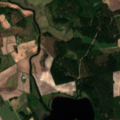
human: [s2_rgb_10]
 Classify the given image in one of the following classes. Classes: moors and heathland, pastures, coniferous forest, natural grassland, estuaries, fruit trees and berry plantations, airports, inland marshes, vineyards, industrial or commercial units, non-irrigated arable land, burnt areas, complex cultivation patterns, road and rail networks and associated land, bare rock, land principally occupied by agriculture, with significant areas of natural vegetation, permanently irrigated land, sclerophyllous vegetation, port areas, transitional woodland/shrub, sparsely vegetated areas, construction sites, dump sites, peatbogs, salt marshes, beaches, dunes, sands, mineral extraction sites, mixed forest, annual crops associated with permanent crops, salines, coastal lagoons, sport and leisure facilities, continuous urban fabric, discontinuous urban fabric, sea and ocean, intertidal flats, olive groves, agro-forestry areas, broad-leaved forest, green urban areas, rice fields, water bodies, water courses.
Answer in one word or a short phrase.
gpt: land principally occupied by agriculture, with significant areas of natural vegetation, coniferous forest, transitional woodland/shrub, water bodies